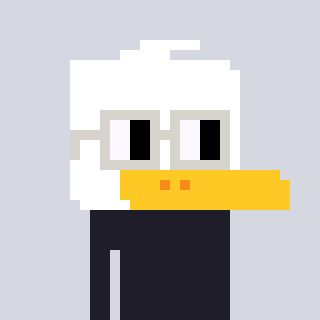
a pixel art character with square light gray glasses, a duck-shaped head and a foggrey-colored body on a cool background